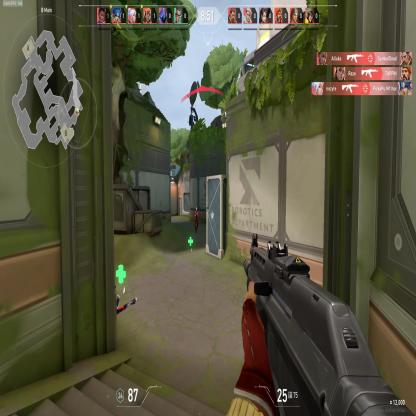
Label: enemy